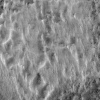
Atmospheric dust classification: not_dusty